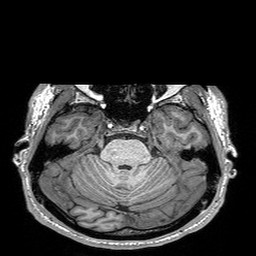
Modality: T1w
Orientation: coronal
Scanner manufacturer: siemens
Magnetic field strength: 3 T
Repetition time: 2.3 s
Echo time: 0.00298 s